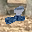
Label: 2